Field crop: maize
Growth stage: 1
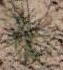
Species: salsola